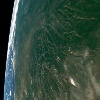
Label: land